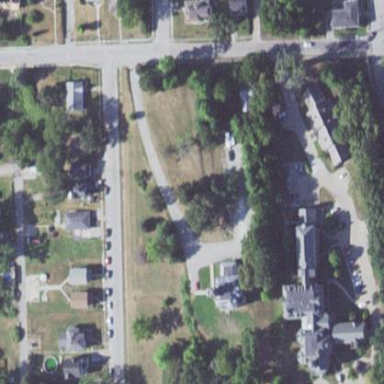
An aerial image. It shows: Residential area within historic district.